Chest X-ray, AP view. Patient: 45 years old, sex F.
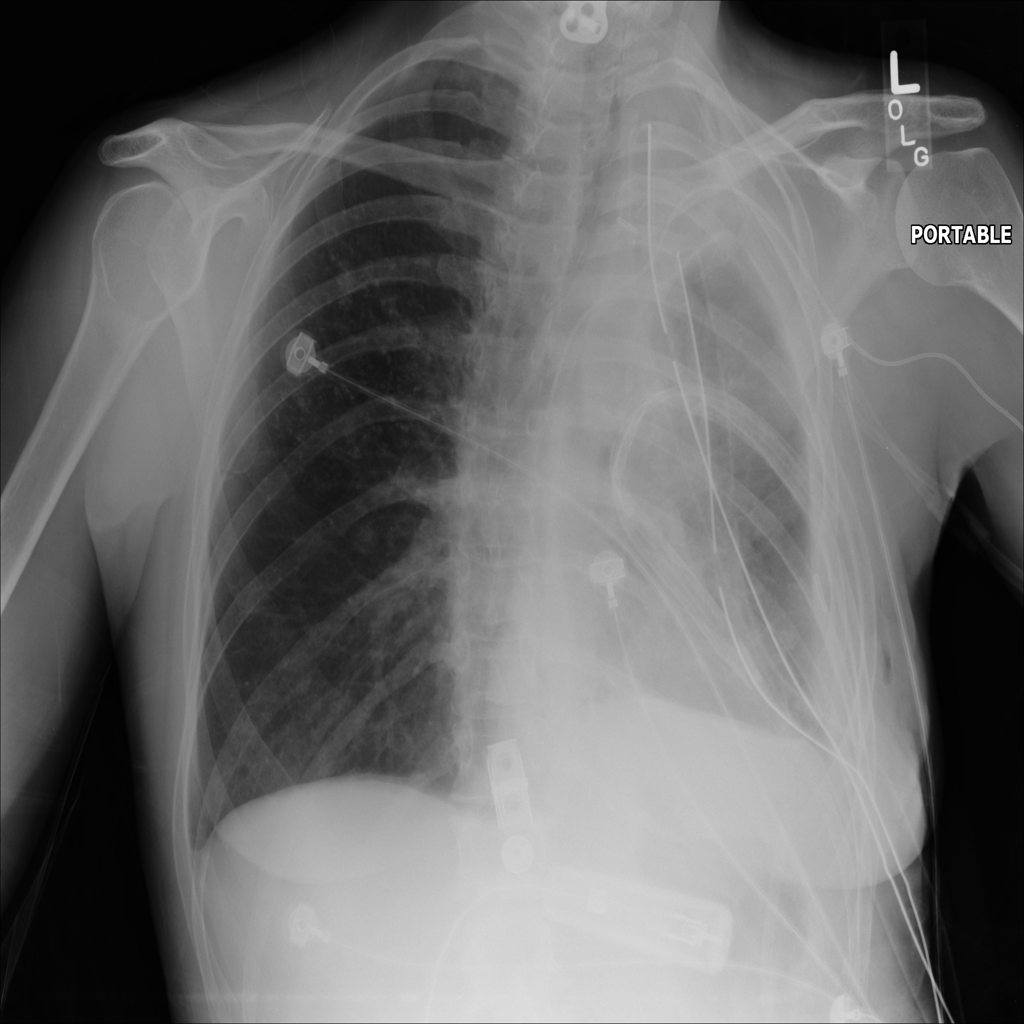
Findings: Atelectasis, Emphysema